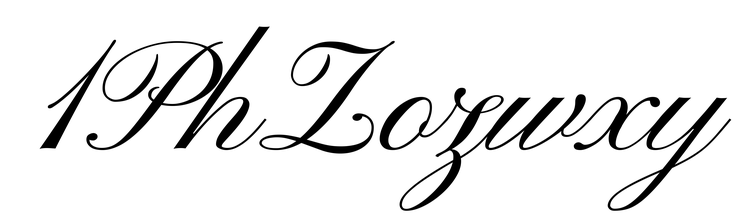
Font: PinyonScript-Regular